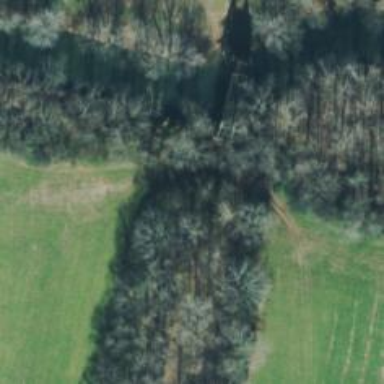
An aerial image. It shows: Abandoned railway bridge with truss structure.